Interaction volume radius: 5 \u00c5
Interaction volume height: 25 \u00c5
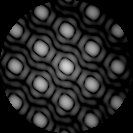
Disorder parameter: 0.0193